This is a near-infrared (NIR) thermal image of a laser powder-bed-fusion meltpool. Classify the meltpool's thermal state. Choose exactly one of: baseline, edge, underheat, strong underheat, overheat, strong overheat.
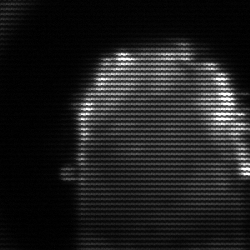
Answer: baseline